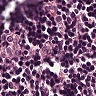
Metastatic tissue present: no